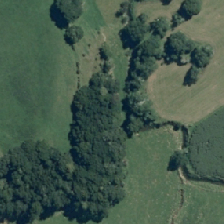
Land cover: indigenous_forest